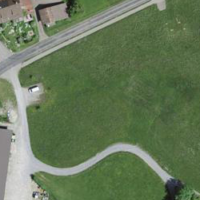
EUNIS habitat code: 52
Species observed at this site:
Primula veris
Mercurialis perennis
Mentha aquatica